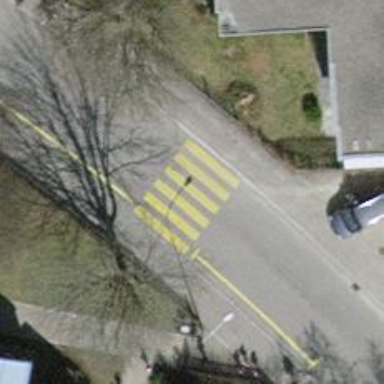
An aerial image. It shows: Uncontrolled road crossing with markings.